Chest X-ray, PA view. Patient: 7 years old, sex F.
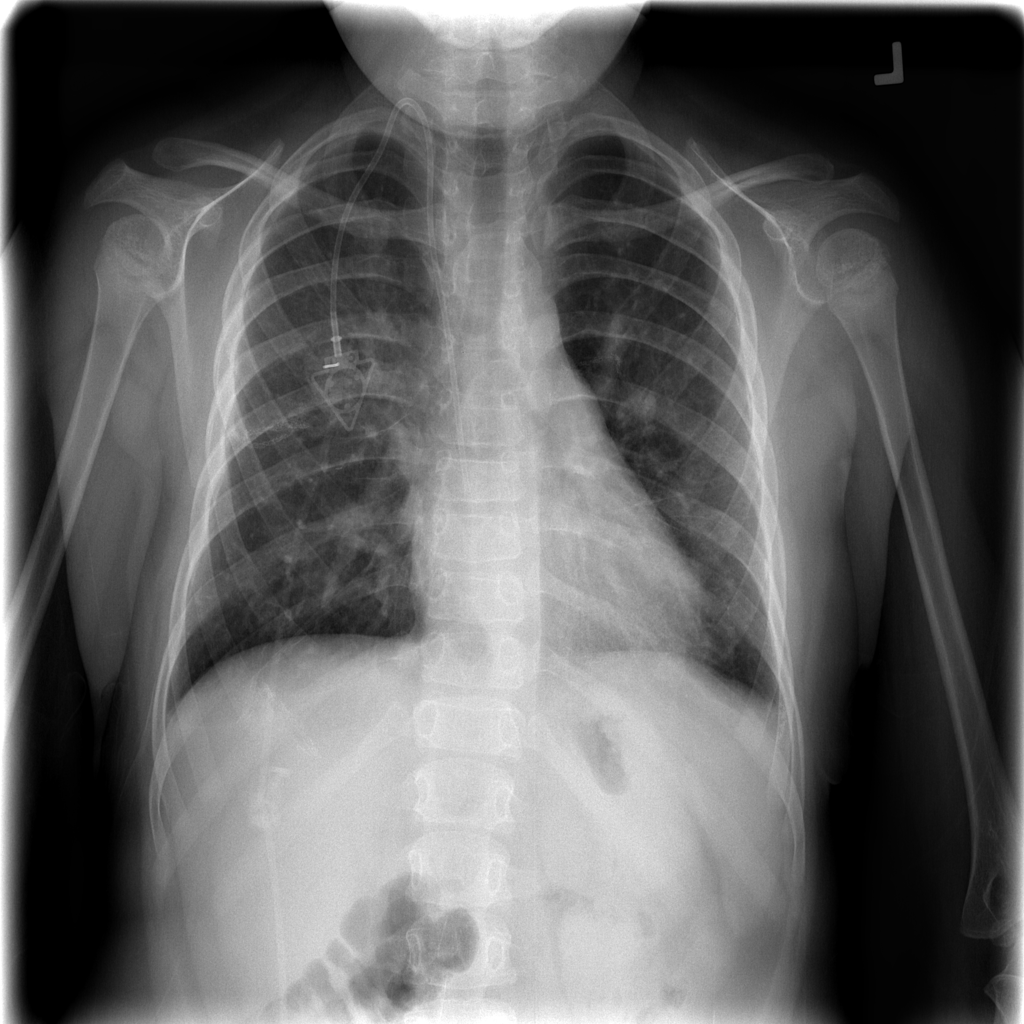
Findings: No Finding